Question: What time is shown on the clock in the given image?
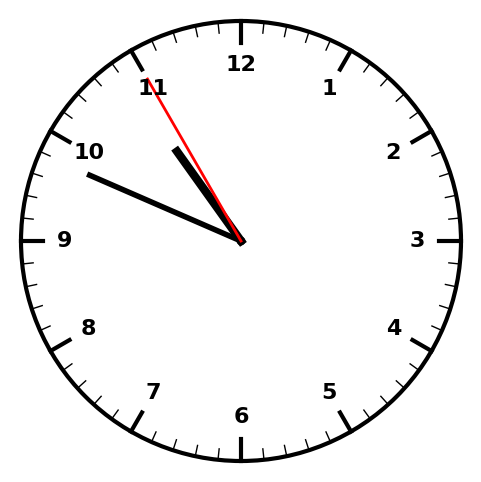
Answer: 10:48:55